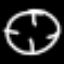
Label: clock